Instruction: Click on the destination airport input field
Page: home
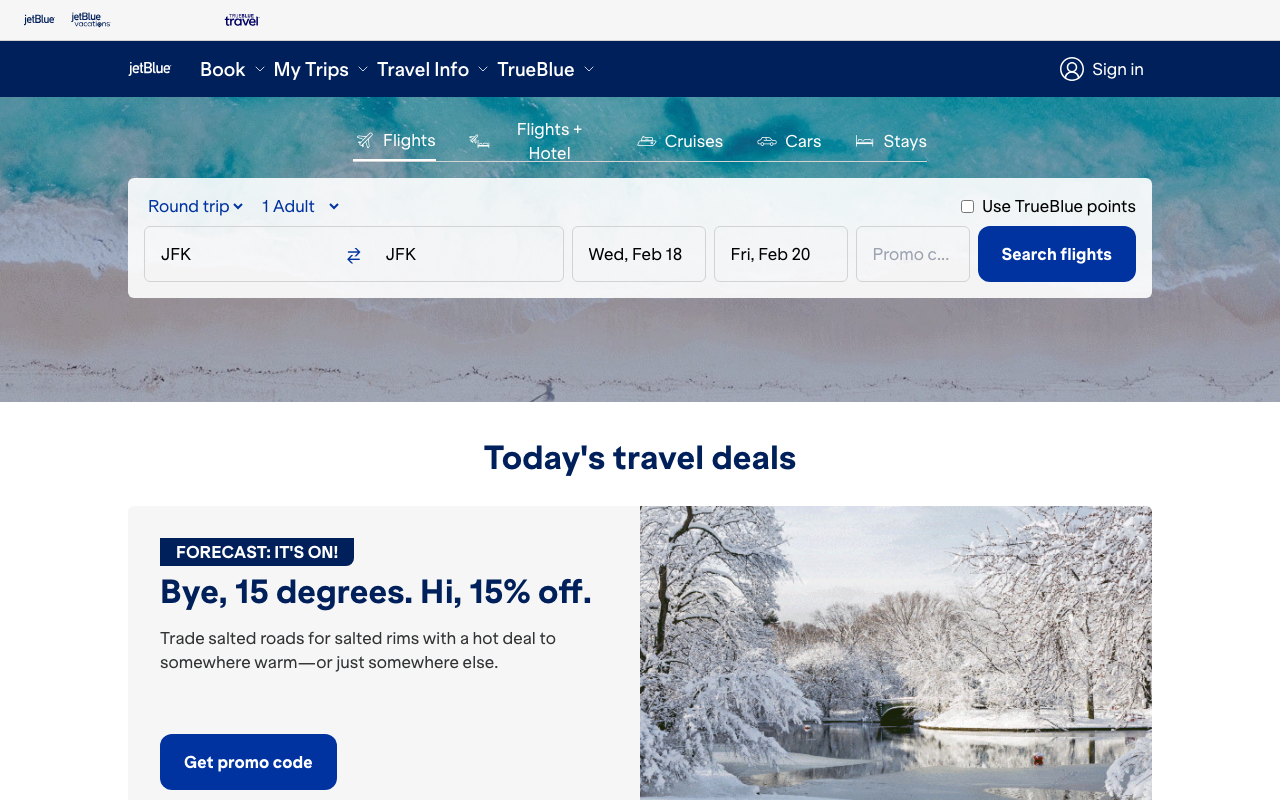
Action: click